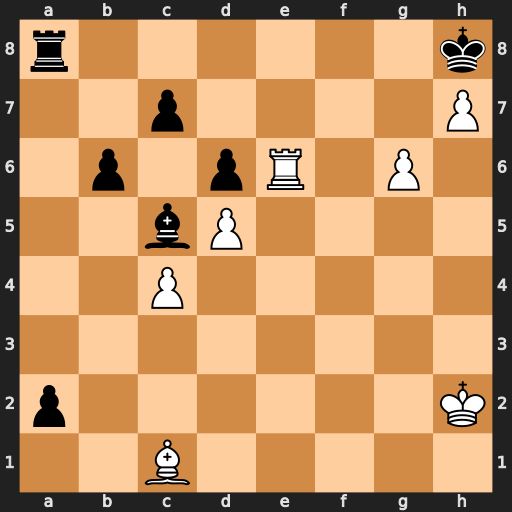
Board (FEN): r6k/2p4P/1p1pR1P1/2bP4/2P5/8/p6K/2B5
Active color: w
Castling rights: -
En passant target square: -
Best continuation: Bb2+ Bd4 Bxd4#